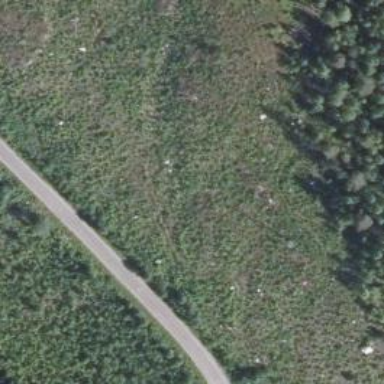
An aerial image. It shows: Clearcut man-made area surrounded by scrub vegetation.